Question: This code was written in Word 2007.
'''
With Selection.Tables(1)
If .Style <> "Table Grid" Then
.Style = "Table Grid"
End If
.ApplyStyleHeadingRows = True
.ApplyStyleLastRow = False
.ApplyStyleFirstColumn = True
.ApplyStyleLastColumn = False
.ApplyStyleRowBands = True
.ApplyStyleColumnBands = False
End With
'''
The client are using Word 2003 and there was an incompatibility issue. Saying:

Are there any ways to make the code compatible in Word 2003.
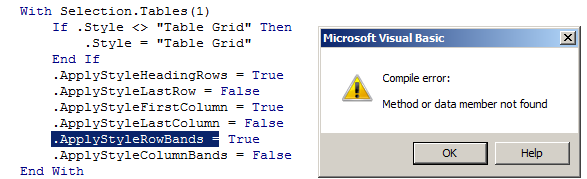
Answer: that's a backwards compatibility issue - applystylerowbands was not available in Office 2003.